Question: am using storyboard with navigation controller having three viewControllers, the root controller and the other two remaining labeled as 1 2 and 3 respectively. as shown in the image
Now the problem is that i want to come back to the rootViewController and 2nd viewController from the 3rd one using single unWind Segue. I means if i pushed 3rd controller from root than unwind let me back to root controller and if i pushed from 2nd than it let me back to 2nd viewController. I wan to use only single button for going back. any help will be appreciated . Thanks
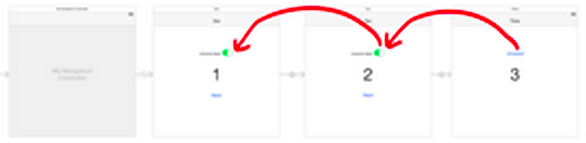
Answer: You need to specify an IBAction and attach that action to the button you want to press to move backwards to any of the previous View Controllers. Inside this action method, you can specify to which controller you want to unwind to.
Now, according to the image, you want to unwind to the 2nd Controller from the 3rd controller. So, in your 3rd controller, attach the following action method to the button.
Also, go to the storyboard and give each of your view controller's a storyboard identifier.
Let's assume, your Second View Controller's storyboard identifier is "secondViewController".
'''
-(IBAction)unwindToThisViewController:(UIStoryboardSegue *)unwindSegue
{
UIStoryboard *storyboard = [UIStoryboard storyboardWithName:@"Main" bundle:nil];
SecondViewController *secondVC = [storyboard instantiateViewControllerWithIdentifier:@"secondViewController"];
int index = [self getMyDesiredViewControllerIndex:secondVC];
[self.navigationController popToViewController:[[self.navigationController viewControllers]objectAtIndex:index] animated:YES];
}
'''
Your 'getMyDesiredViewControllerIndex' method should look like-
'''
-(int)getMyDesiredViewControllerIndex:(UIViewController*)desiredVC{
int i=0;
for(UIViewController *vc in [self.navigationController viewControllers]){
if([vc isKindOfClass:[desiredVC class]]){
return i;
}
i++;
}
return 0;
}
'''
This way, you can jump to any View Controller you want. Just specify your desired View Controller and get its index from the getMyDesiredViewControllerIndex and pop to that controller.
Hope this helps!